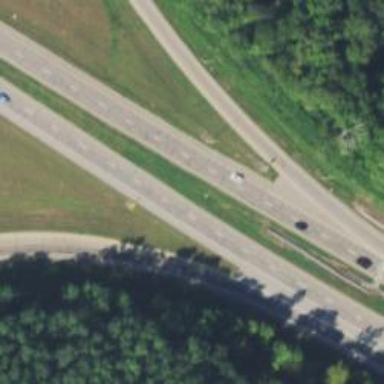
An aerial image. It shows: Trunk highway with expressway features.